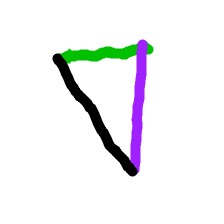
Shape: triangle